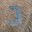
Label: 3